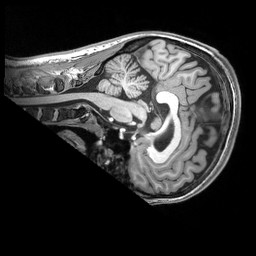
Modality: T1w
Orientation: sagittal
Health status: healthy
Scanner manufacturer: siemens
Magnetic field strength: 3 T
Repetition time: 2.53 s
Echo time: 0.00332 s